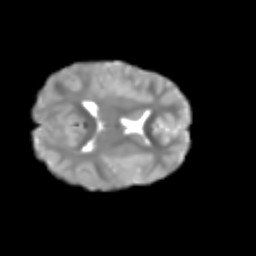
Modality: T2w
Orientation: axial
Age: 8
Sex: female
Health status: healthy